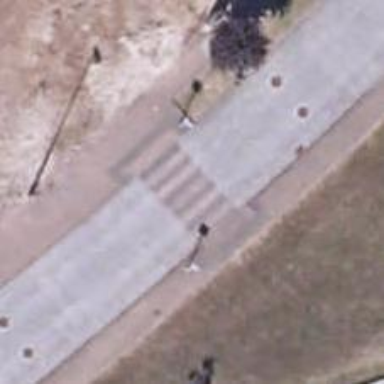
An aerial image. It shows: Zebra crossing on the road.